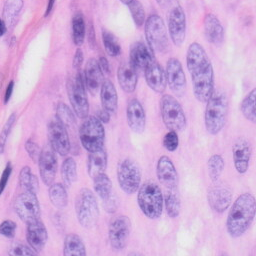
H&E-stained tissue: Skin